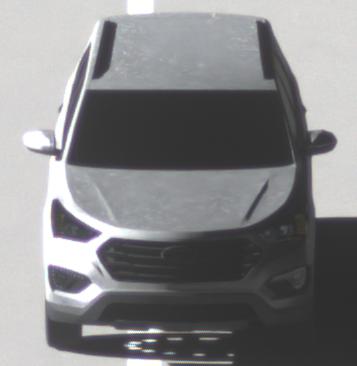
Make: Hyundai
Model: Santa Fe 2.4 GDI
Detailed model: Santa Fe (DM)
Model produced from: 2017/08
Model produced until: 2018/01
Doors: 5
Color: white
Road condition: dry road
Daytime: morning or afternoon
Contrast: high contrast